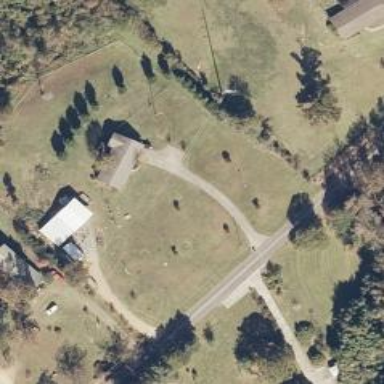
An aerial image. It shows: Driveway leading to service road.